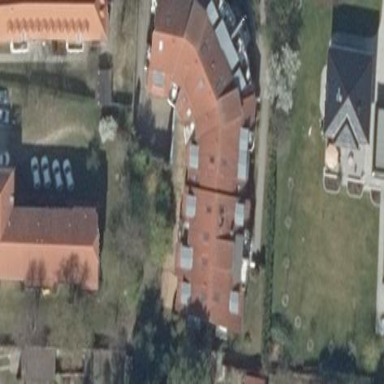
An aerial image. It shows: Apartments building with gambrel-shaped roof.